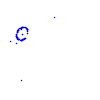
Particle: pion